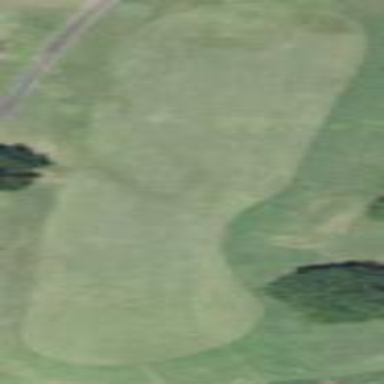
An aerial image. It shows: Golf fairway surrounded by grass.